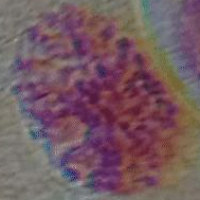
Label: prophase